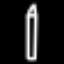
Label: pencil